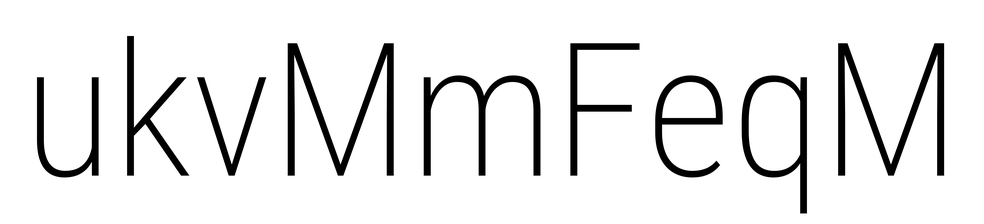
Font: Roboto_Condensed_ExtraLight